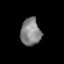
Tissue: prostate
Cell type: T cells
Senescence score: 0.7677
Nuclear area (px): 536
Mean DAPI intensity: 132.256